Current action and preconditions to check: trajectory_clear

Your task: For each precondition in the list above, predict whether it will hold at this action.

Consider the current scene as observed from the mobile robot's camera, and analyze the predicted future states of all dynamic agents (e.g., people, animals, vehicles, or any moving entities) within the NEXT SECOND.

IMPORTANT: Only answer "very likely" if you are absolutely certain—based on strong, clear evidence—that a dynamic agent will violate the precondition in the predicted future state. Do NOT answer "very likely" for unlikely, ambiguous, or low-probability risks.

Ask yourself for each precondition: Is there a high probability, with clear and convincing evidence, that the predicted future states of any dynamic agent will interfere with the predicted future state of the currently executing action within the NEXT SECOND, causing that precondition to fail?

Assess the risk level based on these predictions. Use "likely" or "very likely" if motions create a clear risk of interference.

Use "neutral" or "improbable" if agents are nearby but their predicted paths are clearly diverging or non-conflicting.

Failure Risk Categories: "very improbable", "improbable", "neutral", "likely", "very likely"

Answer Format: Output ONLY the probability_of_failure value from these categories: "very improbable", "improbable", "neutral", "likely", "very likely"

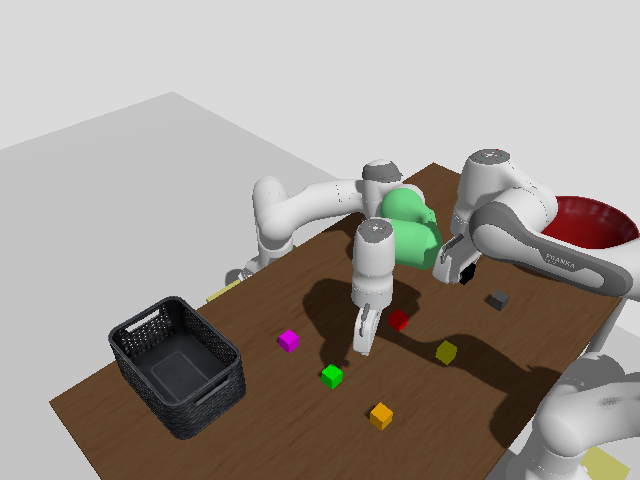

Answer: very improbable